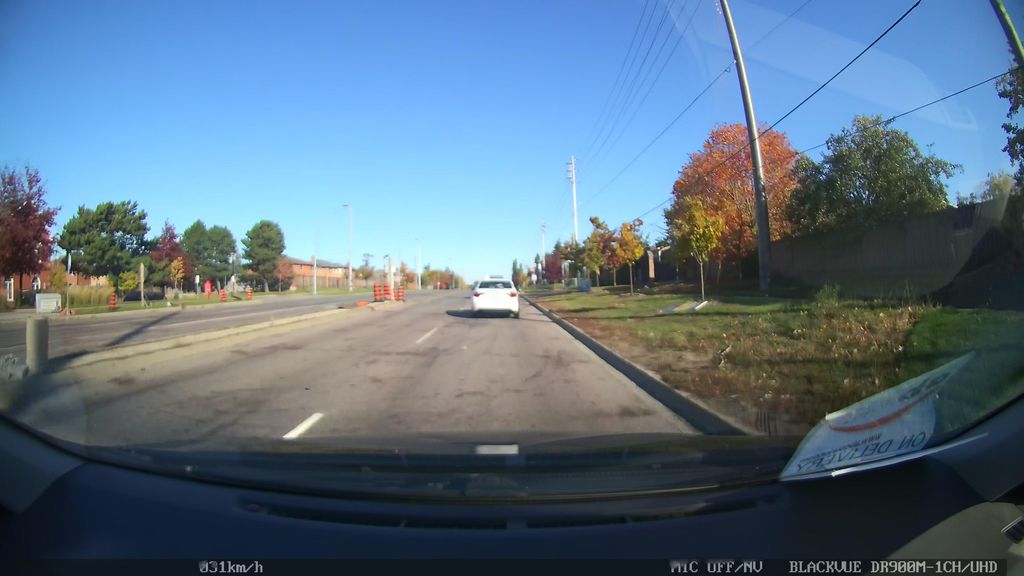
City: toronto